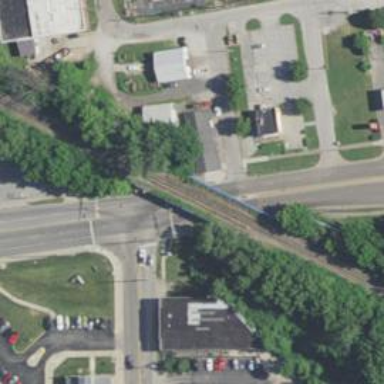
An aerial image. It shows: Railway bridge over siding rail track.